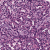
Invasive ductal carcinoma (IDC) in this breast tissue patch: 1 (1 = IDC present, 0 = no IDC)